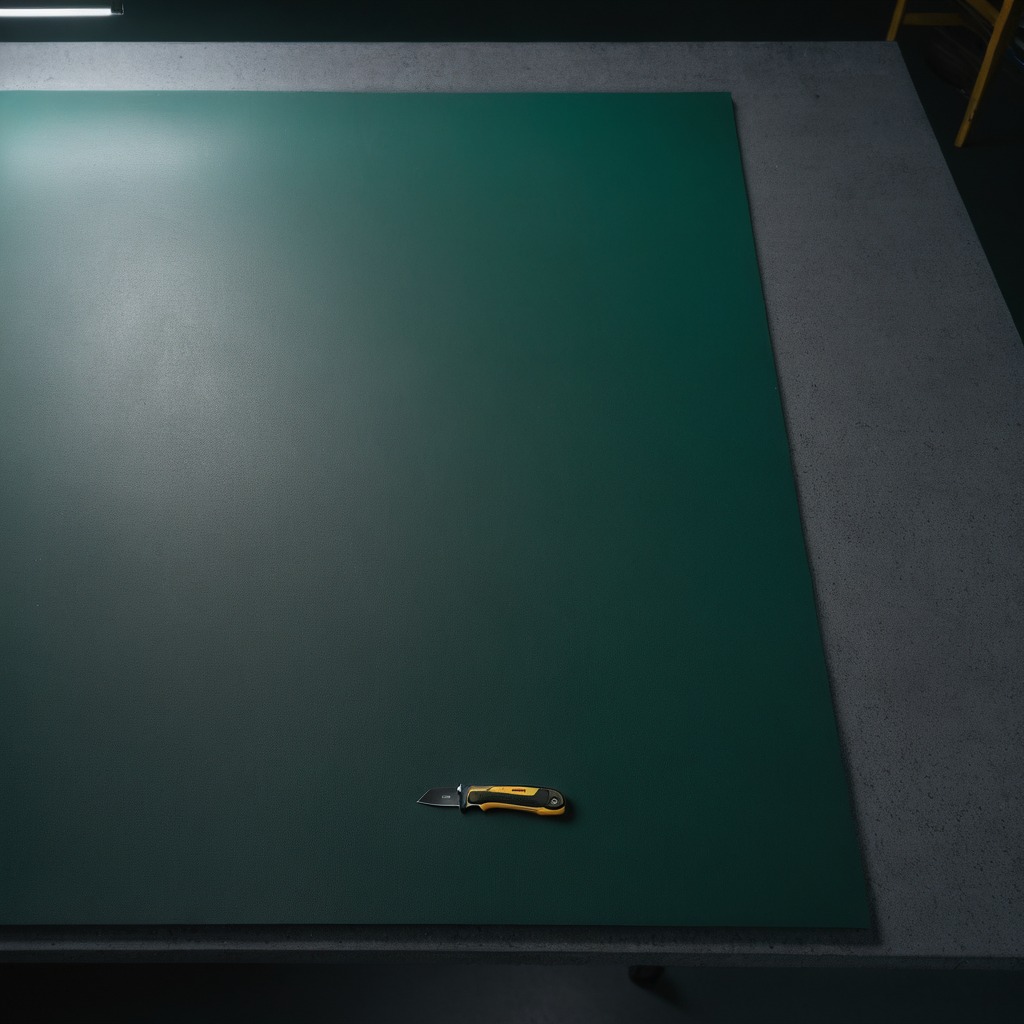
A utility knife lies on a clean granite tabletop covered with a green rubber mat inside a workshop at night dim ambient light soft shadows worn but beneath the mat